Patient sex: M
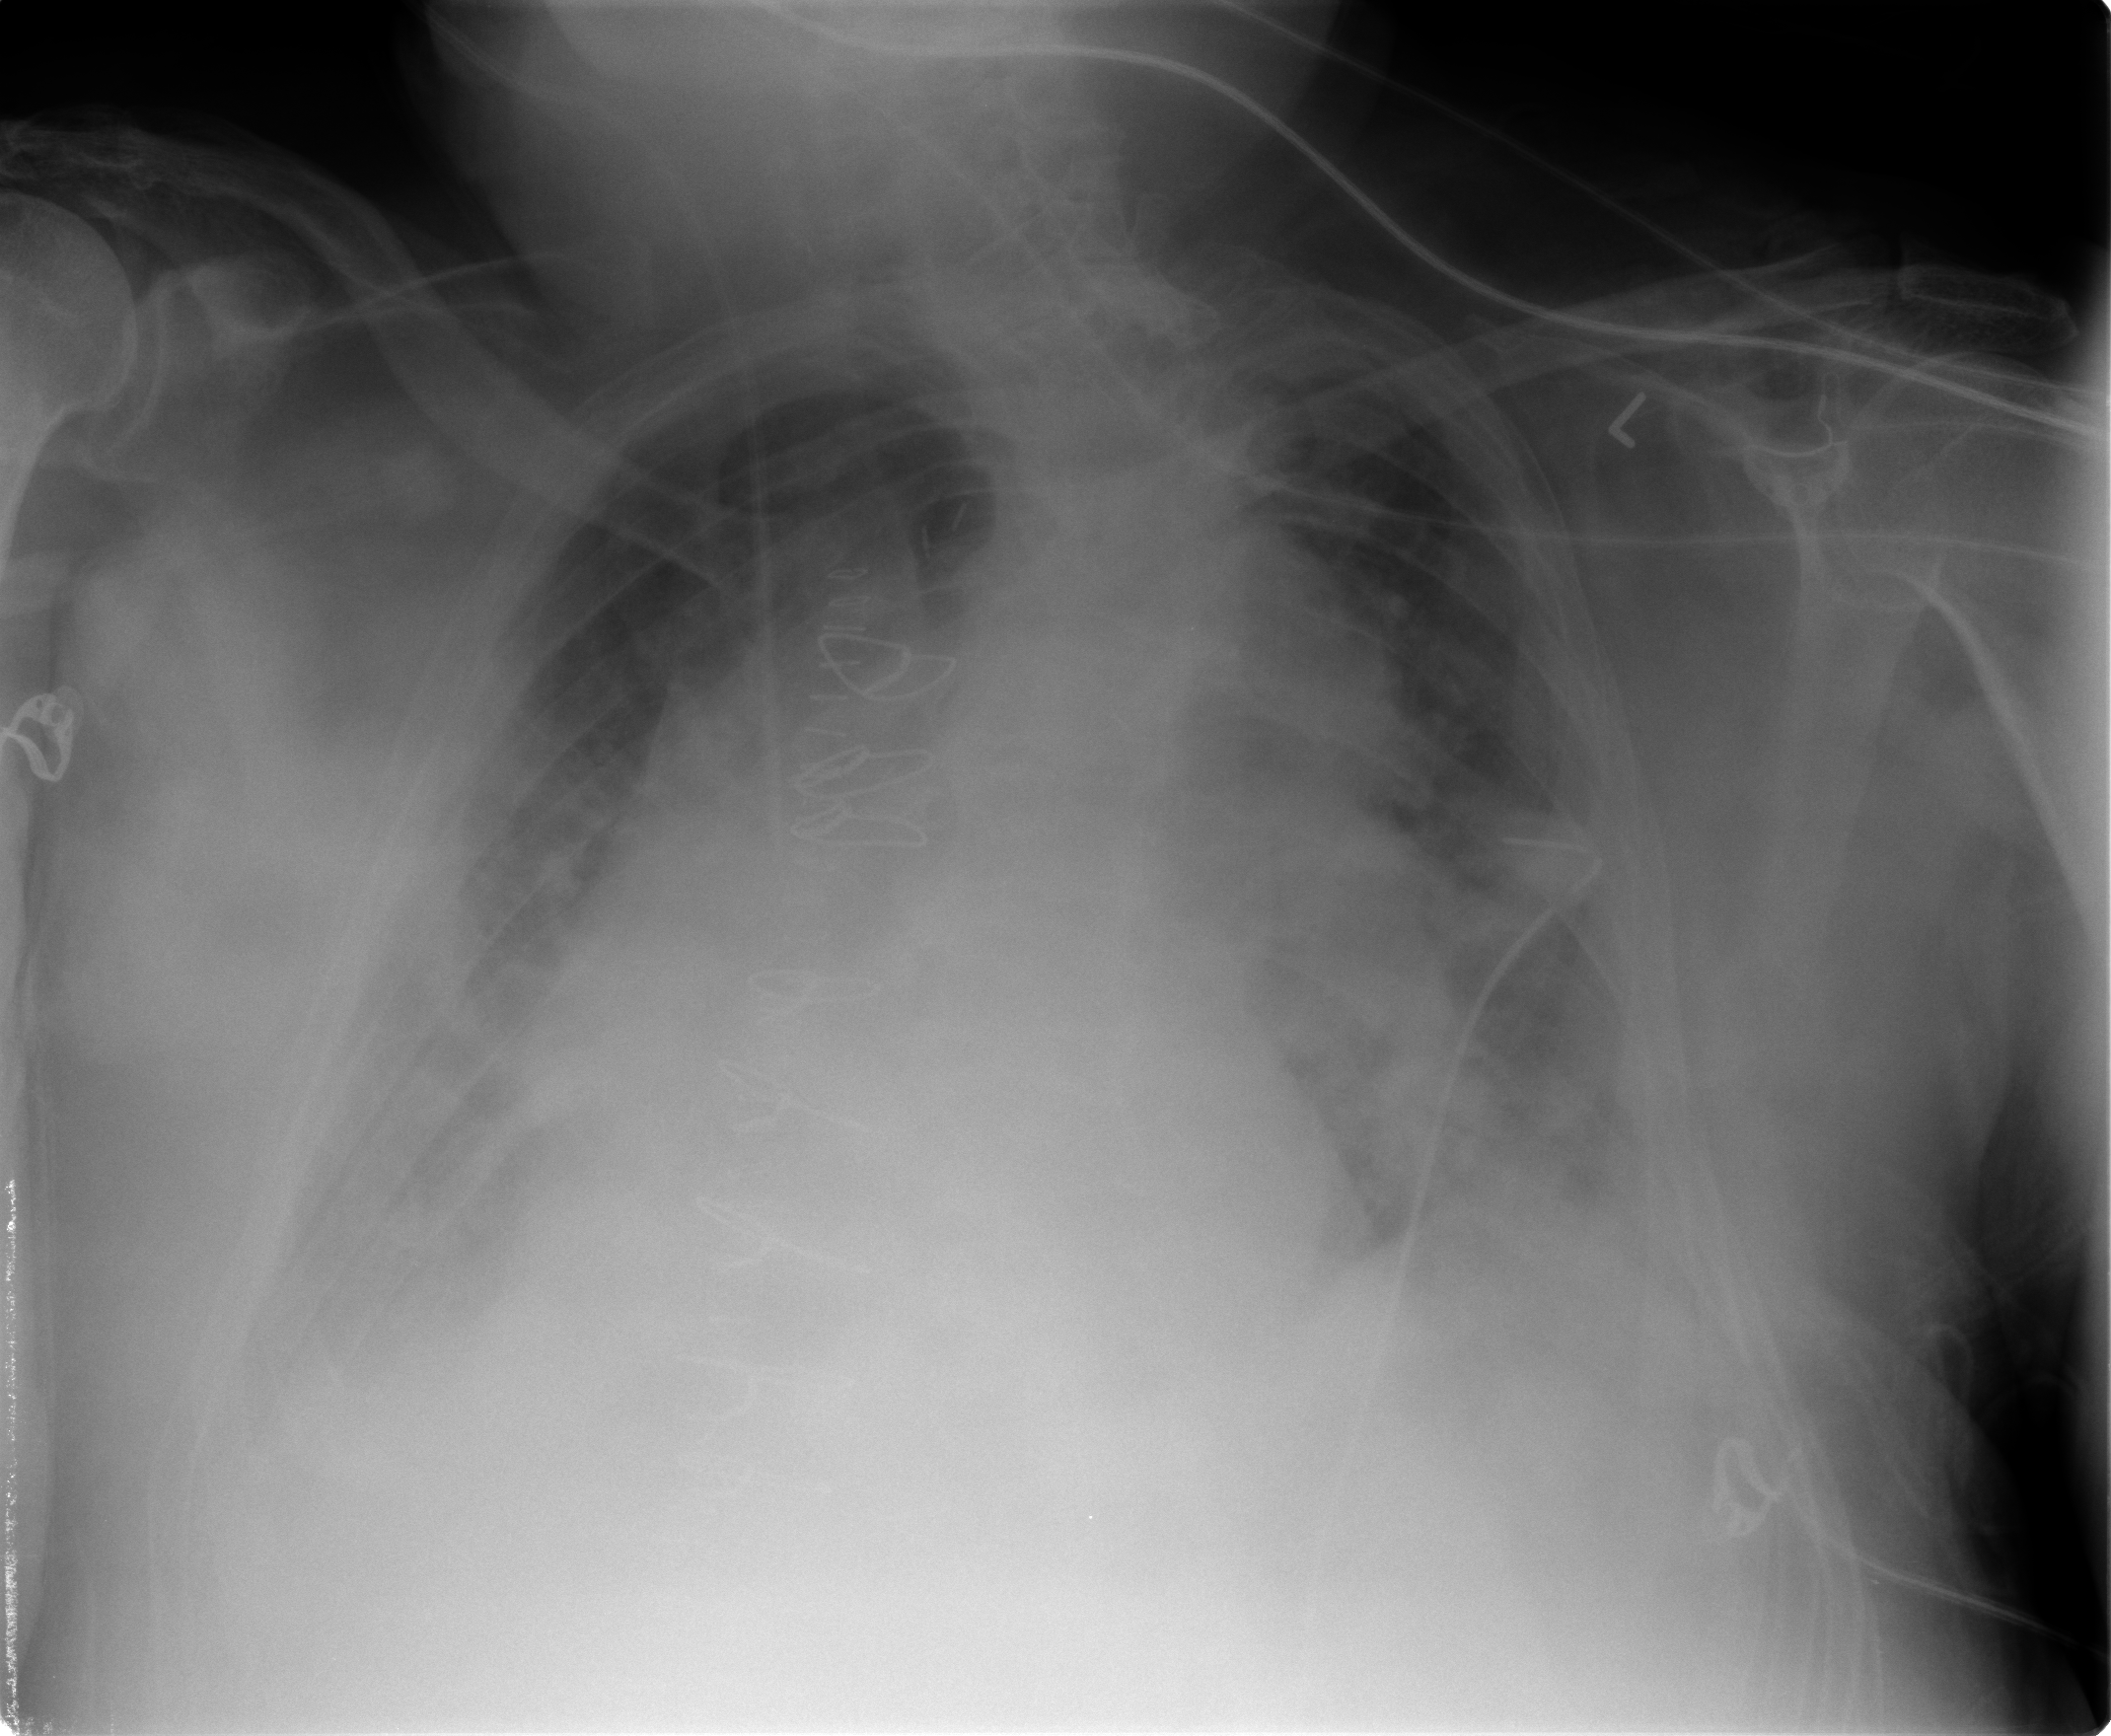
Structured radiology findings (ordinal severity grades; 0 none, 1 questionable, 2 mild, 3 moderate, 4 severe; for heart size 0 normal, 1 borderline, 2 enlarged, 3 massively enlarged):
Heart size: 2
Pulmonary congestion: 2
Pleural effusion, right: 3
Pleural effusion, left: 2
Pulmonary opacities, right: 2
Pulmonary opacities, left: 3
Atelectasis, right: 2
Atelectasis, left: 2